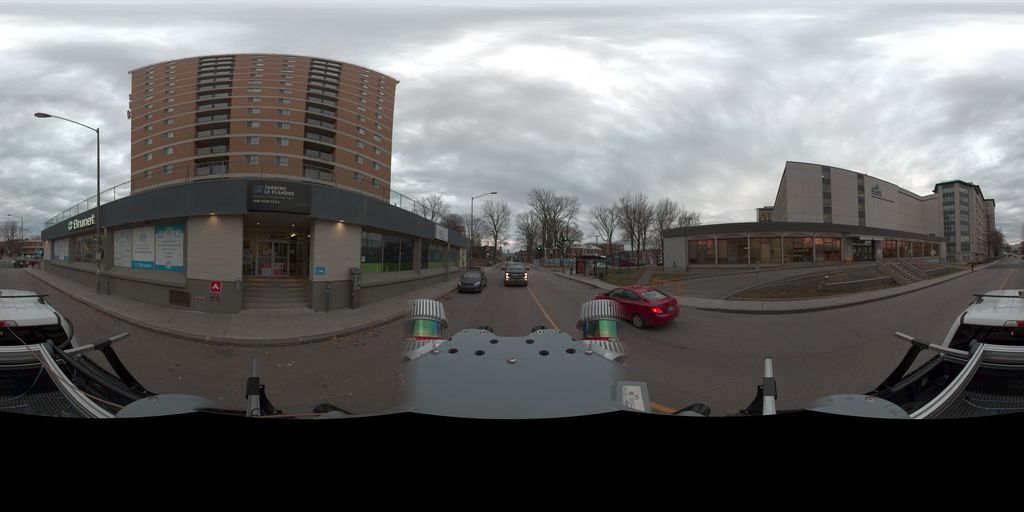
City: quebec_city